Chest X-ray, AP view. Patient: 33 years old, sex M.
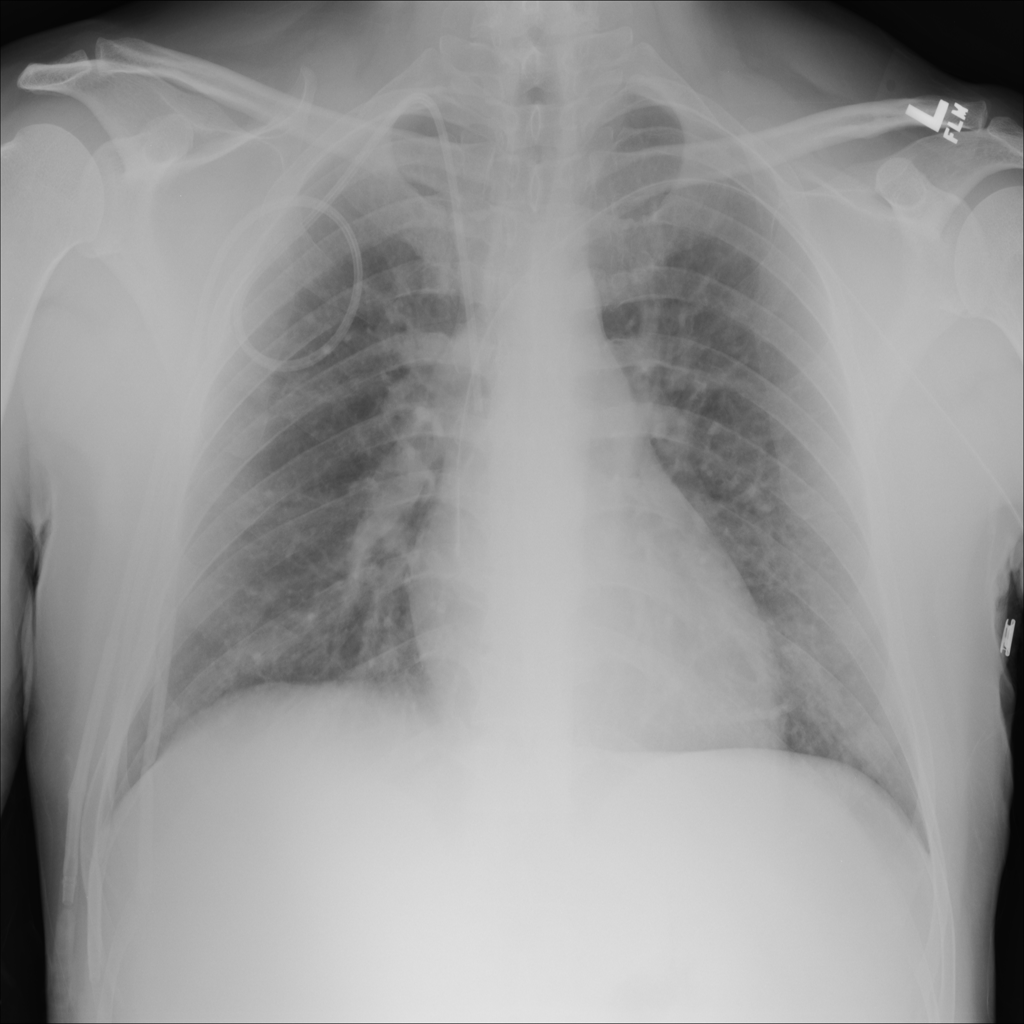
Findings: No Finding